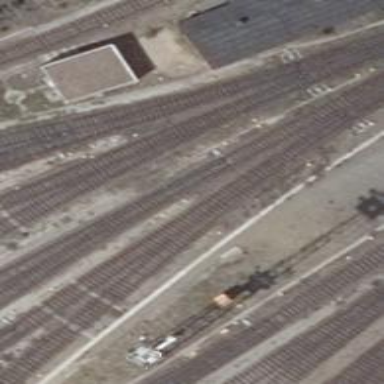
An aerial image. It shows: Railway switch.